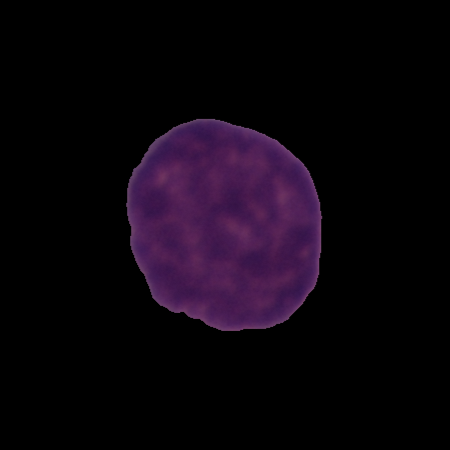
Label: healthy